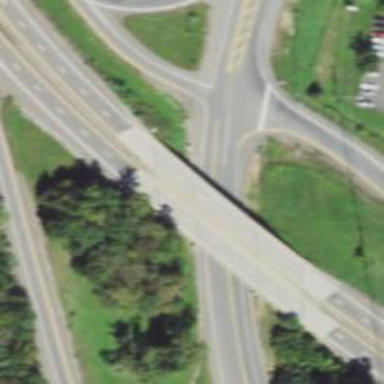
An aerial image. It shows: Primary highway bridge over expressway.